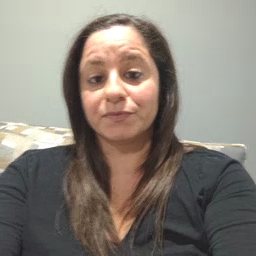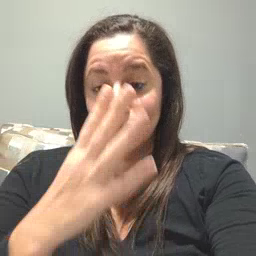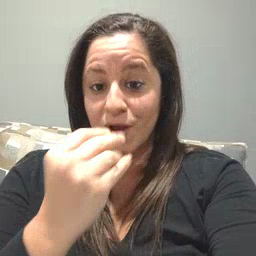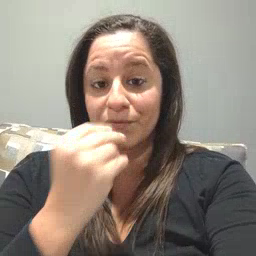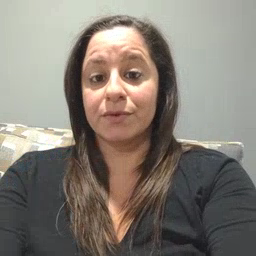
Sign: wolf